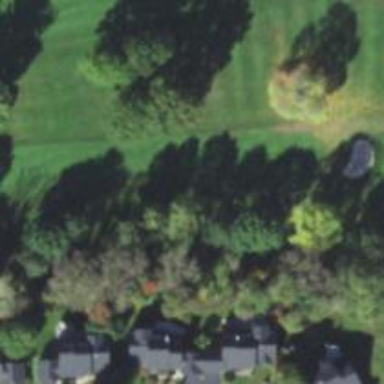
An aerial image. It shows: Golf cartpath that is also road path.